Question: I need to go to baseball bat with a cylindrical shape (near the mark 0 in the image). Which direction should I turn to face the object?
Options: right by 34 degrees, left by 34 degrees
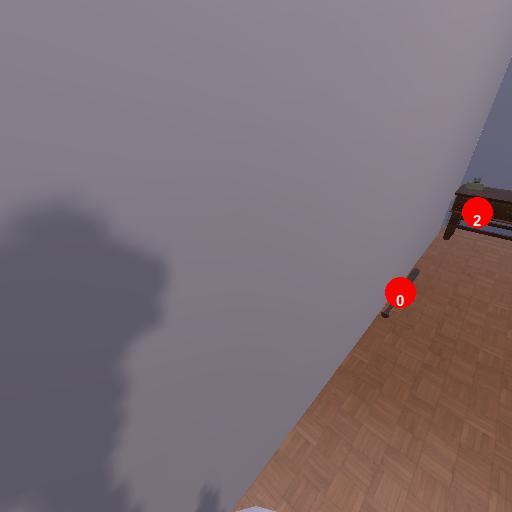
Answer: right by 34 degrees